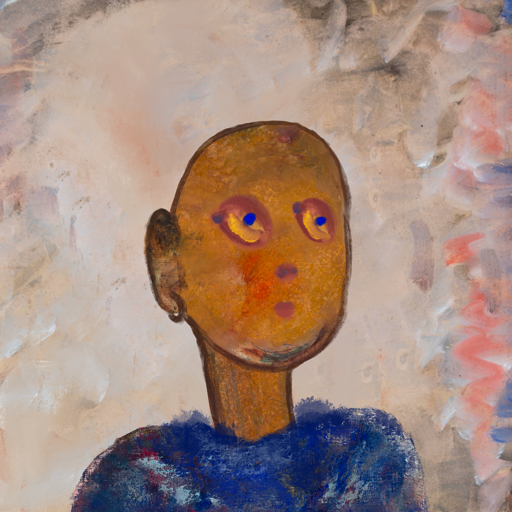
Background: Roy_Bahadur, Head And Neck Side: Pipe, Face Side: Mother_And_Son_Son, Bust: Irani, Hair Side: Blank, Head Accessory: Blank, Second Necklace: Blank, Necklace: Blank, Baby: Blank